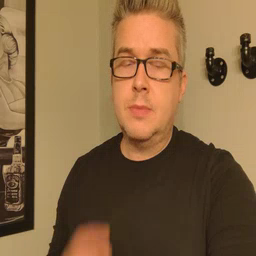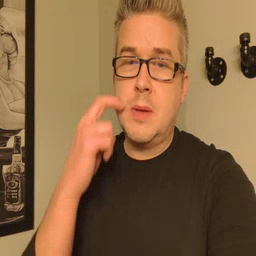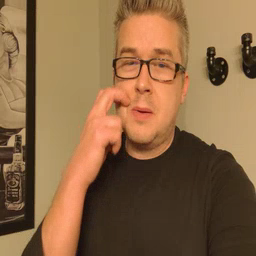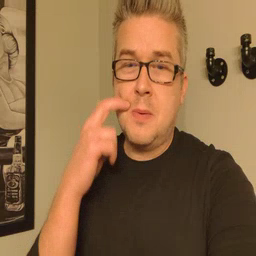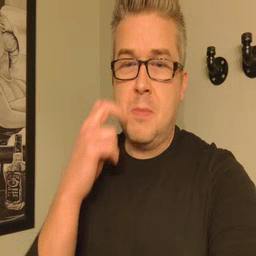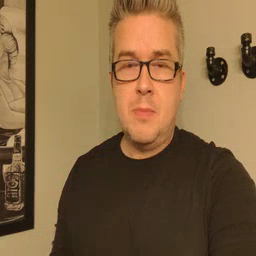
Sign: gum